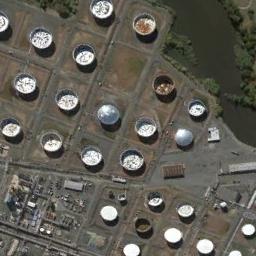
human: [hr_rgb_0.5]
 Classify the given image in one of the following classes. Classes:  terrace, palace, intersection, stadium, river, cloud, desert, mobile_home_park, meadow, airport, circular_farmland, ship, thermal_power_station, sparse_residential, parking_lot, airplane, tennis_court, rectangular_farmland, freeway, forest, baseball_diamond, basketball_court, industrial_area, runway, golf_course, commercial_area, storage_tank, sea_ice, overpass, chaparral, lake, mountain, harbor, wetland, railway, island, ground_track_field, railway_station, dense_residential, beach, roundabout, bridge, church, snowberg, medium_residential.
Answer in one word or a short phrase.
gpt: storage_tank